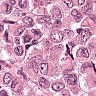
Metastatic tissue present: yes